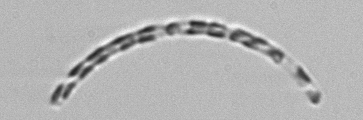
Label: Guinardia_striata